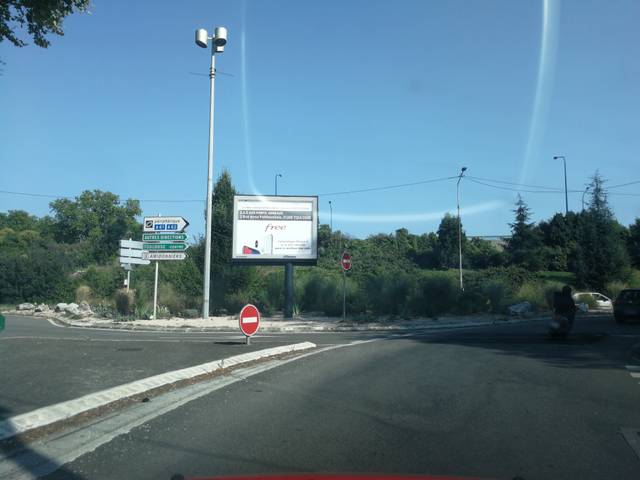
Region: France
Coordinates: 43.612, 1.415